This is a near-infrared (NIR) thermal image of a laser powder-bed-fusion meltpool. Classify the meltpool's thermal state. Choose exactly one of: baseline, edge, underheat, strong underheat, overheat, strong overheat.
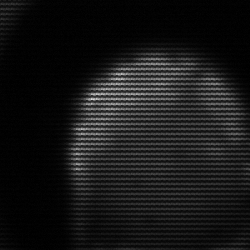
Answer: edge